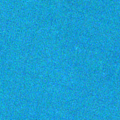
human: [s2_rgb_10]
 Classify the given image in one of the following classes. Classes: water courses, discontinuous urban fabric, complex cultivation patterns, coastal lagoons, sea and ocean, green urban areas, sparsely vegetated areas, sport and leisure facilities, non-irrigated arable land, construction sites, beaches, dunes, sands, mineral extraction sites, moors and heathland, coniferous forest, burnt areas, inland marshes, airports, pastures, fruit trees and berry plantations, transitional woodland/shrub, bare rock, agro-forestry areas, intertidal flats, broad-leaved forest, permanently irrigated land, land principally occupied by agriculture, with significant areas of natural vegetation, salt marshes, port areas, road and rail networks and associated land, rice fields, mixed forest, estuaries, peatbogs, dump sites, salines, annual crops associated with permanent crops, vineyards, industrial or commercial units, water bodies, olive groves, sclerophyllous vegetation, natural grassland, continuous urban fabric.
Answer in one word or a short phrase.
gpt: sea and ocean